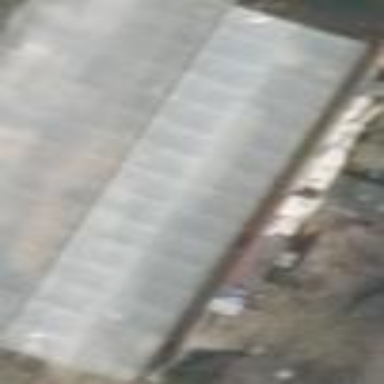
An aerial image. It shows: Greenhouse.